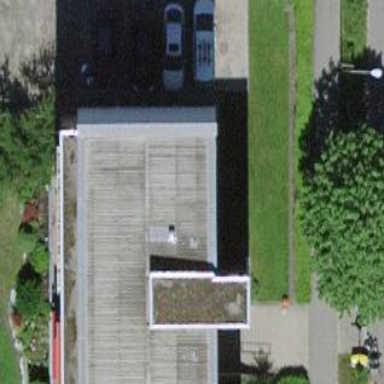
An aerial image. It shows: Flat-roofed residential building.